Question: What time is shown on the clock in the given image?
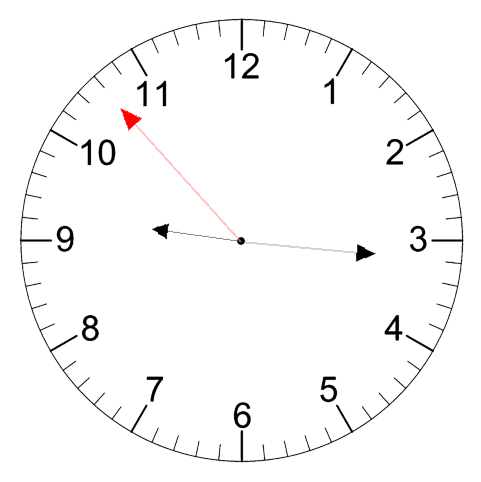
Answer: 09:15:53